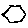
Label: hexagon